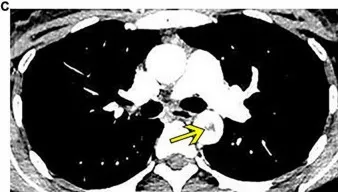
Enhanced computed tomography shows thrombus formation in several arteries (yellow arrows). (C) Thrombus at the thoracic aorta.
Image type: radiology (ct)